Question: I'm currently doing some Windows 7 kernel debugging work, and for a number of structures I'm looking at, instead of giving the structure name, windbg simply displays '<unnamed-tag>'
Here's an example for the IRP structure:

I'm guessing this structure is therefore referenced by something other than it's name, but after some reading I can't seem to find an explanation for this. Can anyone explain what this unnamed-tag means?
Thanks
After a bit more reading, I think the unnamed-tags are actually embedded unions within the structure that don't have a name, which according to <URL> is legal in C code.
If this is correct, I'm curious as to how Windbg knows how to rebuild the structures back together again.
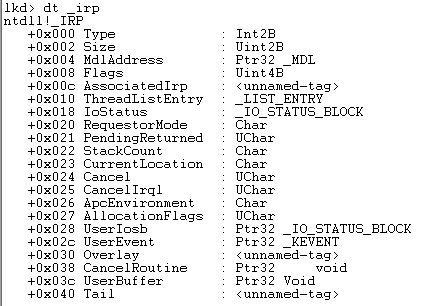
Answer: true, it's unnamed union. windbg simply show the same address as all possible format defined by union, it's responsibility of the user to judge what field is being referenced by the program, typically there's a 'context' attached to the structure specified what type the union is being defined, e.g. a bit in a flag filed.